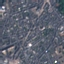
Land use / land cover class: Residential